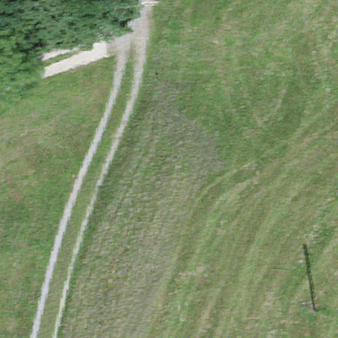
Label: other